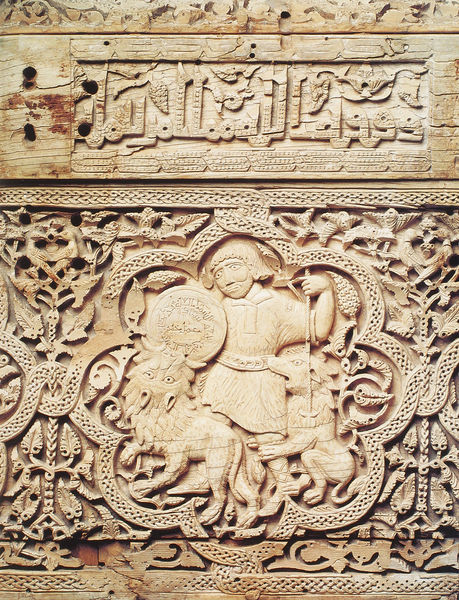
Titel: Pamplona Casket / Detail
Institution: Pamplona, Museo de Navarra
Schlagwörter: blätter, kampf, kopf, kämpfer, mann, wolf, bäume, holz, gürtel, hund, muster, ornament, stein, figur, haare, blatt, pflanzen, ranken, relief, schrift, schriftzug, lanze, inschrift, stuck, schild, text, waffen, ritter, jagd, rüstung, löcher, schnitzerei, fries, arabisch, jüngling, jäger, krieger, löwe, speer, vegetabil, elfenbein, wölfe, keltisch, islamisch, lowe, hindi, sstuck